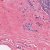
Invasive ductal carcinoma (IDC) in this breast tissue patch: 1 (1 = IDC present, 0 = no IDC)